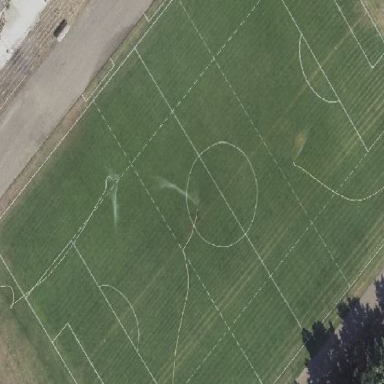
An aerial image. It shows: Grass pitch used for soccer and rugby union.